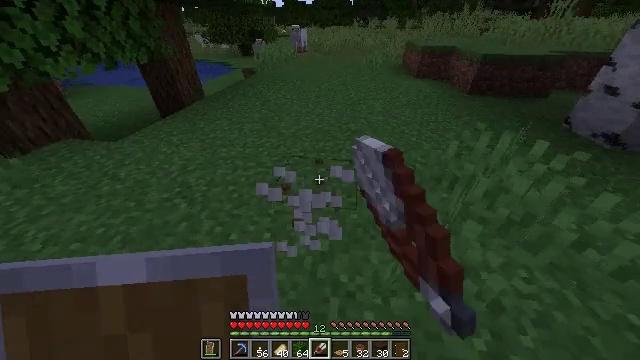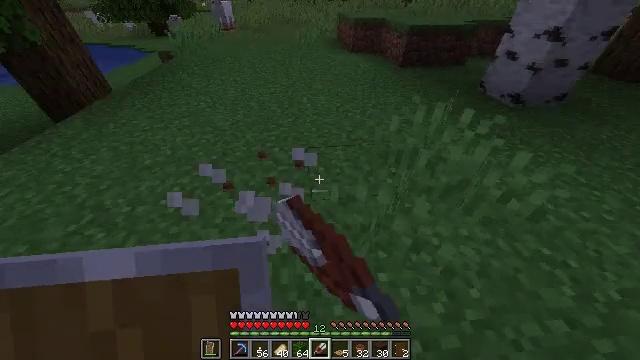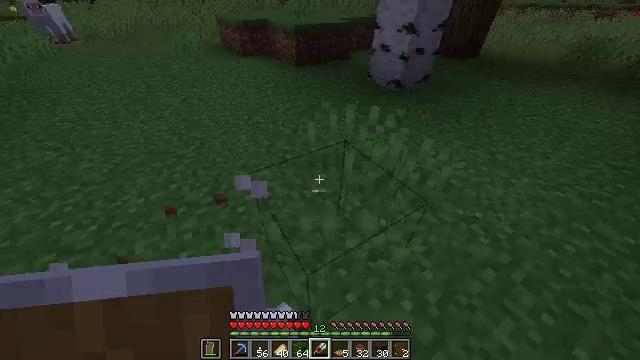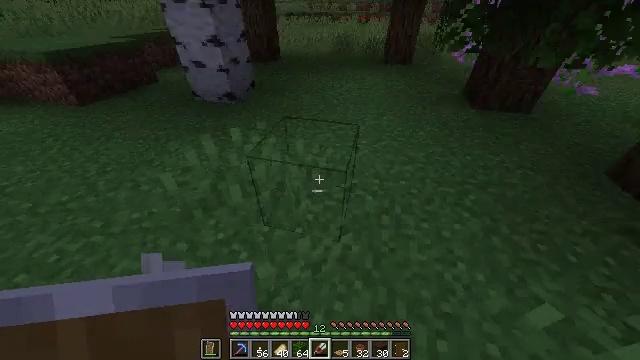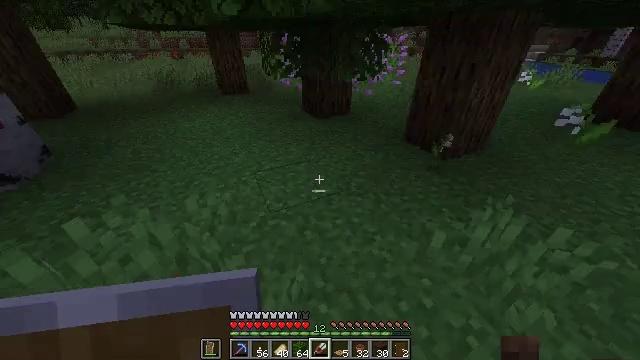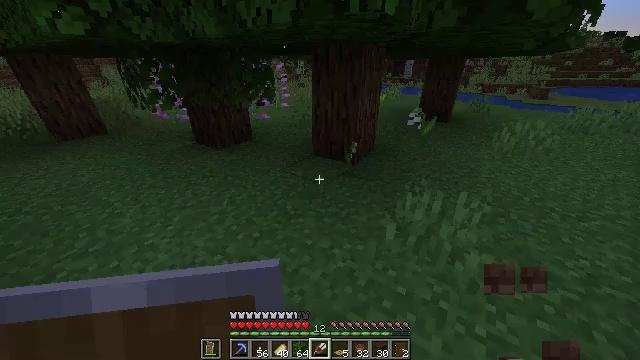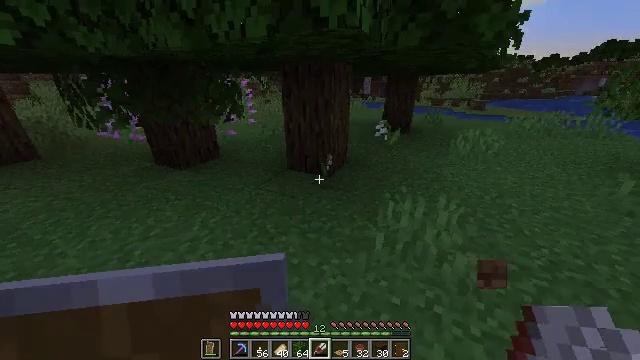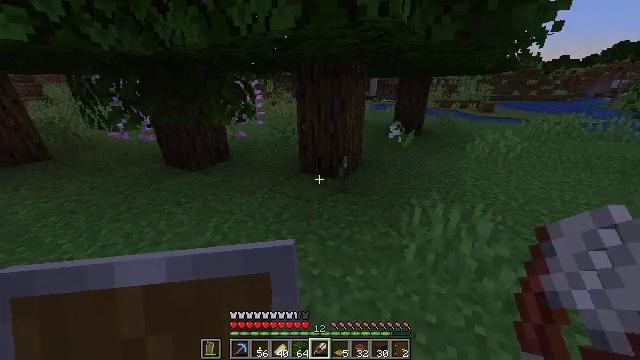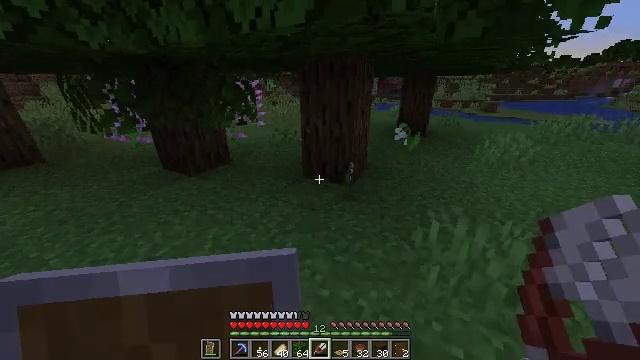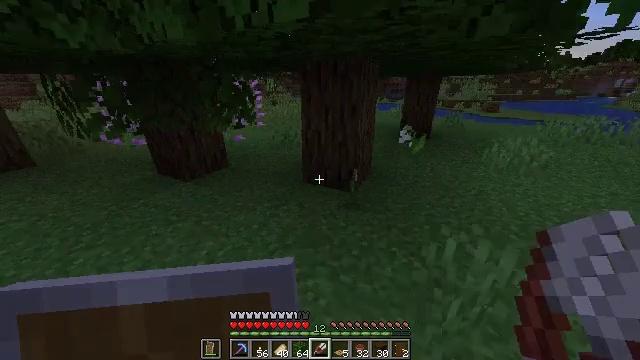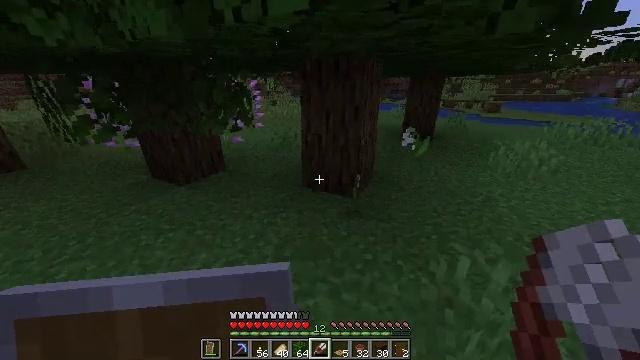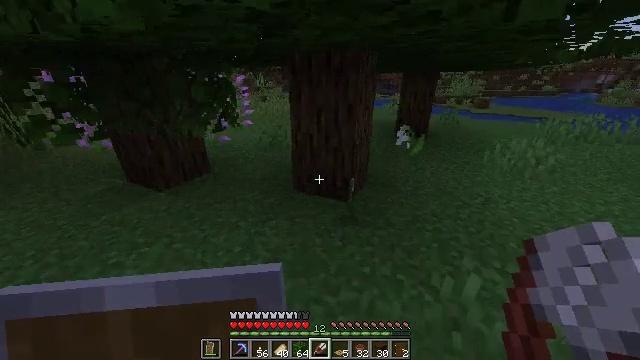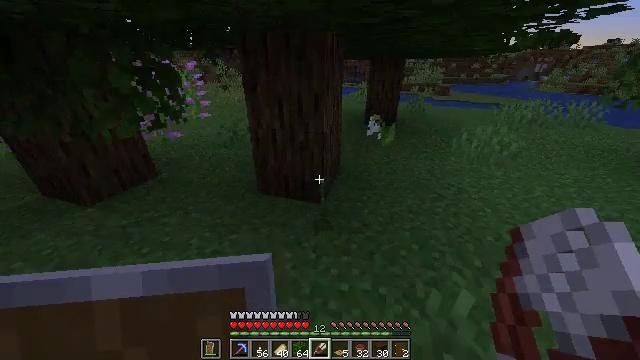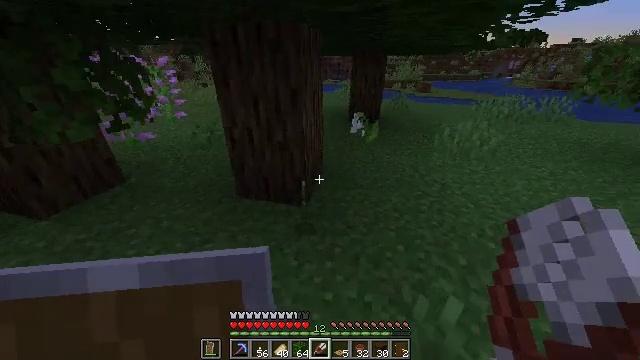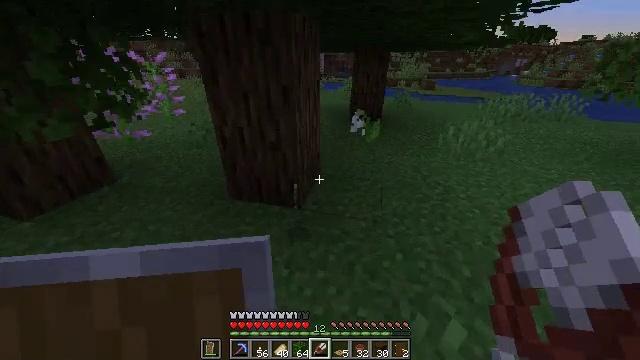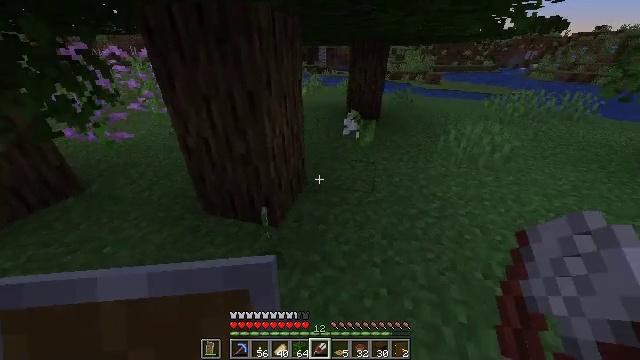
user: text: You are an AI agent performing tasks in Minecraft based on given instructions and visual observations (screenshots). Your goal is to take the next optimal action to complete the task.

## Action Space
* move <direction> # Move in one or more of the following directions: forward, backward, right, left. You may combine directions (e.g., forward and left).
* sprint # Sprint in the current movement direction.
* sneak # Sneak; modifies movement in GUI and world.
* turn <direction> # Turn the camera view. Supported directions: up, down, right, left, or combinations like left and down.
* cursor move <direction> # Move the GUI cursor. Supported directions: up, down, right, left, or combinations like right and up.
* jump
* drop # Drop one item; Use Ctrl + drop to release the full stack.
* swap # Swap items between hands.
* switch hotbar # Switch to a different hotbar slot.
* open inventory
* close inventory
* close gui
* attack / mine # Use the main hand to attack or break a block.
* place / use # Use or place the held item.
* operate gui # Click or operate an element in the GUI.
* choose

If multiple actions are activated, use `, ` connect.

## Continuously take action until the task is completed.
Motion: motion action
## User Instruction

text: Mine a lily of the valley.
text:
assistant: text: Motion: move forward, turn right and down
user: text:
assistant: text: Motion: move forward and move left, turn right
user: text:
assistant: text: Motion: move forward and move left, turn right and up
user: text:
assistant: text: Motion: move forward and move left, turn right and up
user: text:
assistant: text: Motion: move forward and move left, turn right and up
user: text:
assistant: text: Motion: move forward and move left, turn right and up
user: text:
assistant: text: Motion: move forward, turn left
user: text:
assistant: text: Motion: move forward
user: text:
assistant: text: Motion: move forward
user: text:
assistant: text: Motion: move forward
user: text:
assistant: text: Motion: move forward, turn right and down
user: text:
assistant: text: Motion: move forward and move right, turn right and down
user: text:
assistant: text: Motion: move forward and move right, turn right
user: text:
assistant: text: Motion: move forward and move right
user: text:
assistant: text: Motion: move forward and move right, turn down
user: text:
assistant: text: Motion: move forward
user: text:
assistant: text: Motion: move forward
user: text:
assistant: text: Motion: move forward
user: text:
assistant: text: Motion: move forward, turn right and down
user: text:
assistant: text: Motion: move forward, turn right
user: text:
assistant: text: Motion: move forward and move right
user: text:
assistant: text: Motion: move forward and move right, attack / mine
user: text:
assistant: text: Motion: move forward, attack / mine
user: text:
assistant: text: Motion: move forward, turn down
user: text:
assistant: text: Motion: move forward, turn down
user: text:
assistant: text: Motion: move forward, turn left and down
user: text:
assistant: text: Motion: no_op